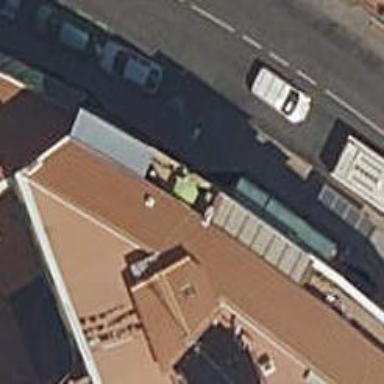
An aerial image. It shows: Convenience shop.